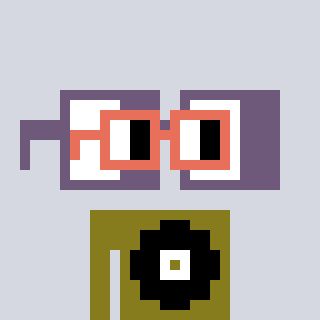
a pixel art character with square orange glasses, a glasses-shaped head and a gunk-colored body on a cool background